Question: I have the following setup:
'''
<div style="z-index: 10">
<div>Whatever</div>
</div>
<div style="z-index: 9">
<div><div>Haaaleluia</div></div>
</div>
'''
Of course... I oversimplified the setup but that's the main idea. The "whatever" div is overlapped by the "Haaaaleluia" div. Of course because the first parent has bigger z-index "whatever" is visible and "haaaleluia" is not.
Without changing the setup (and to be clear that includes keeping the parents z-indexes), how can I make "Haaaaleluia" to be on top?
For those asked for print here it is... also thank you for help:

The big bad map is the second div.
The tutorial is the first div.
The panel with orders is child of the map. I need it to be on top. If I set whole map on top, the tutorial is not visible any more. If I keep the map behind the orders panel is not visible any more.
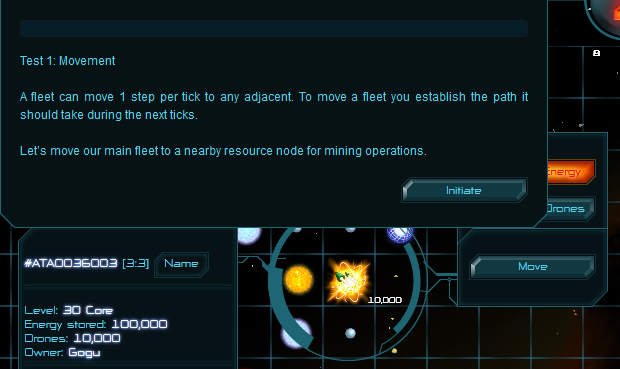
Answer: In short: you can't. It's not possible to have a child of a parent element with a 'z-index' lower than a sibling, and give that child a higher z-index value than the parent's sibling, as the inherited z-index is relative to the parent (see <URL>.
However, depending on your setup, you can remove the z-indices completely, and let the browser place your top 'div' above the one below. You could then play around with giving just the children a 'z-index' value.
Josh Comeau has <URL> going into depth on the problem and various solutions/workarounds.